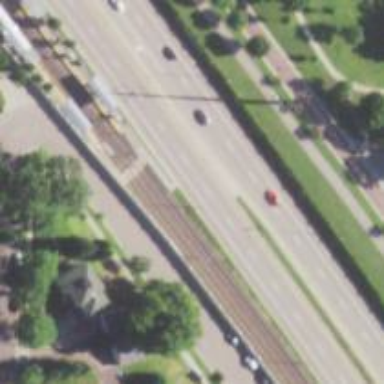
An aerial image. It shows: Railway crossing.